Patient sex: M
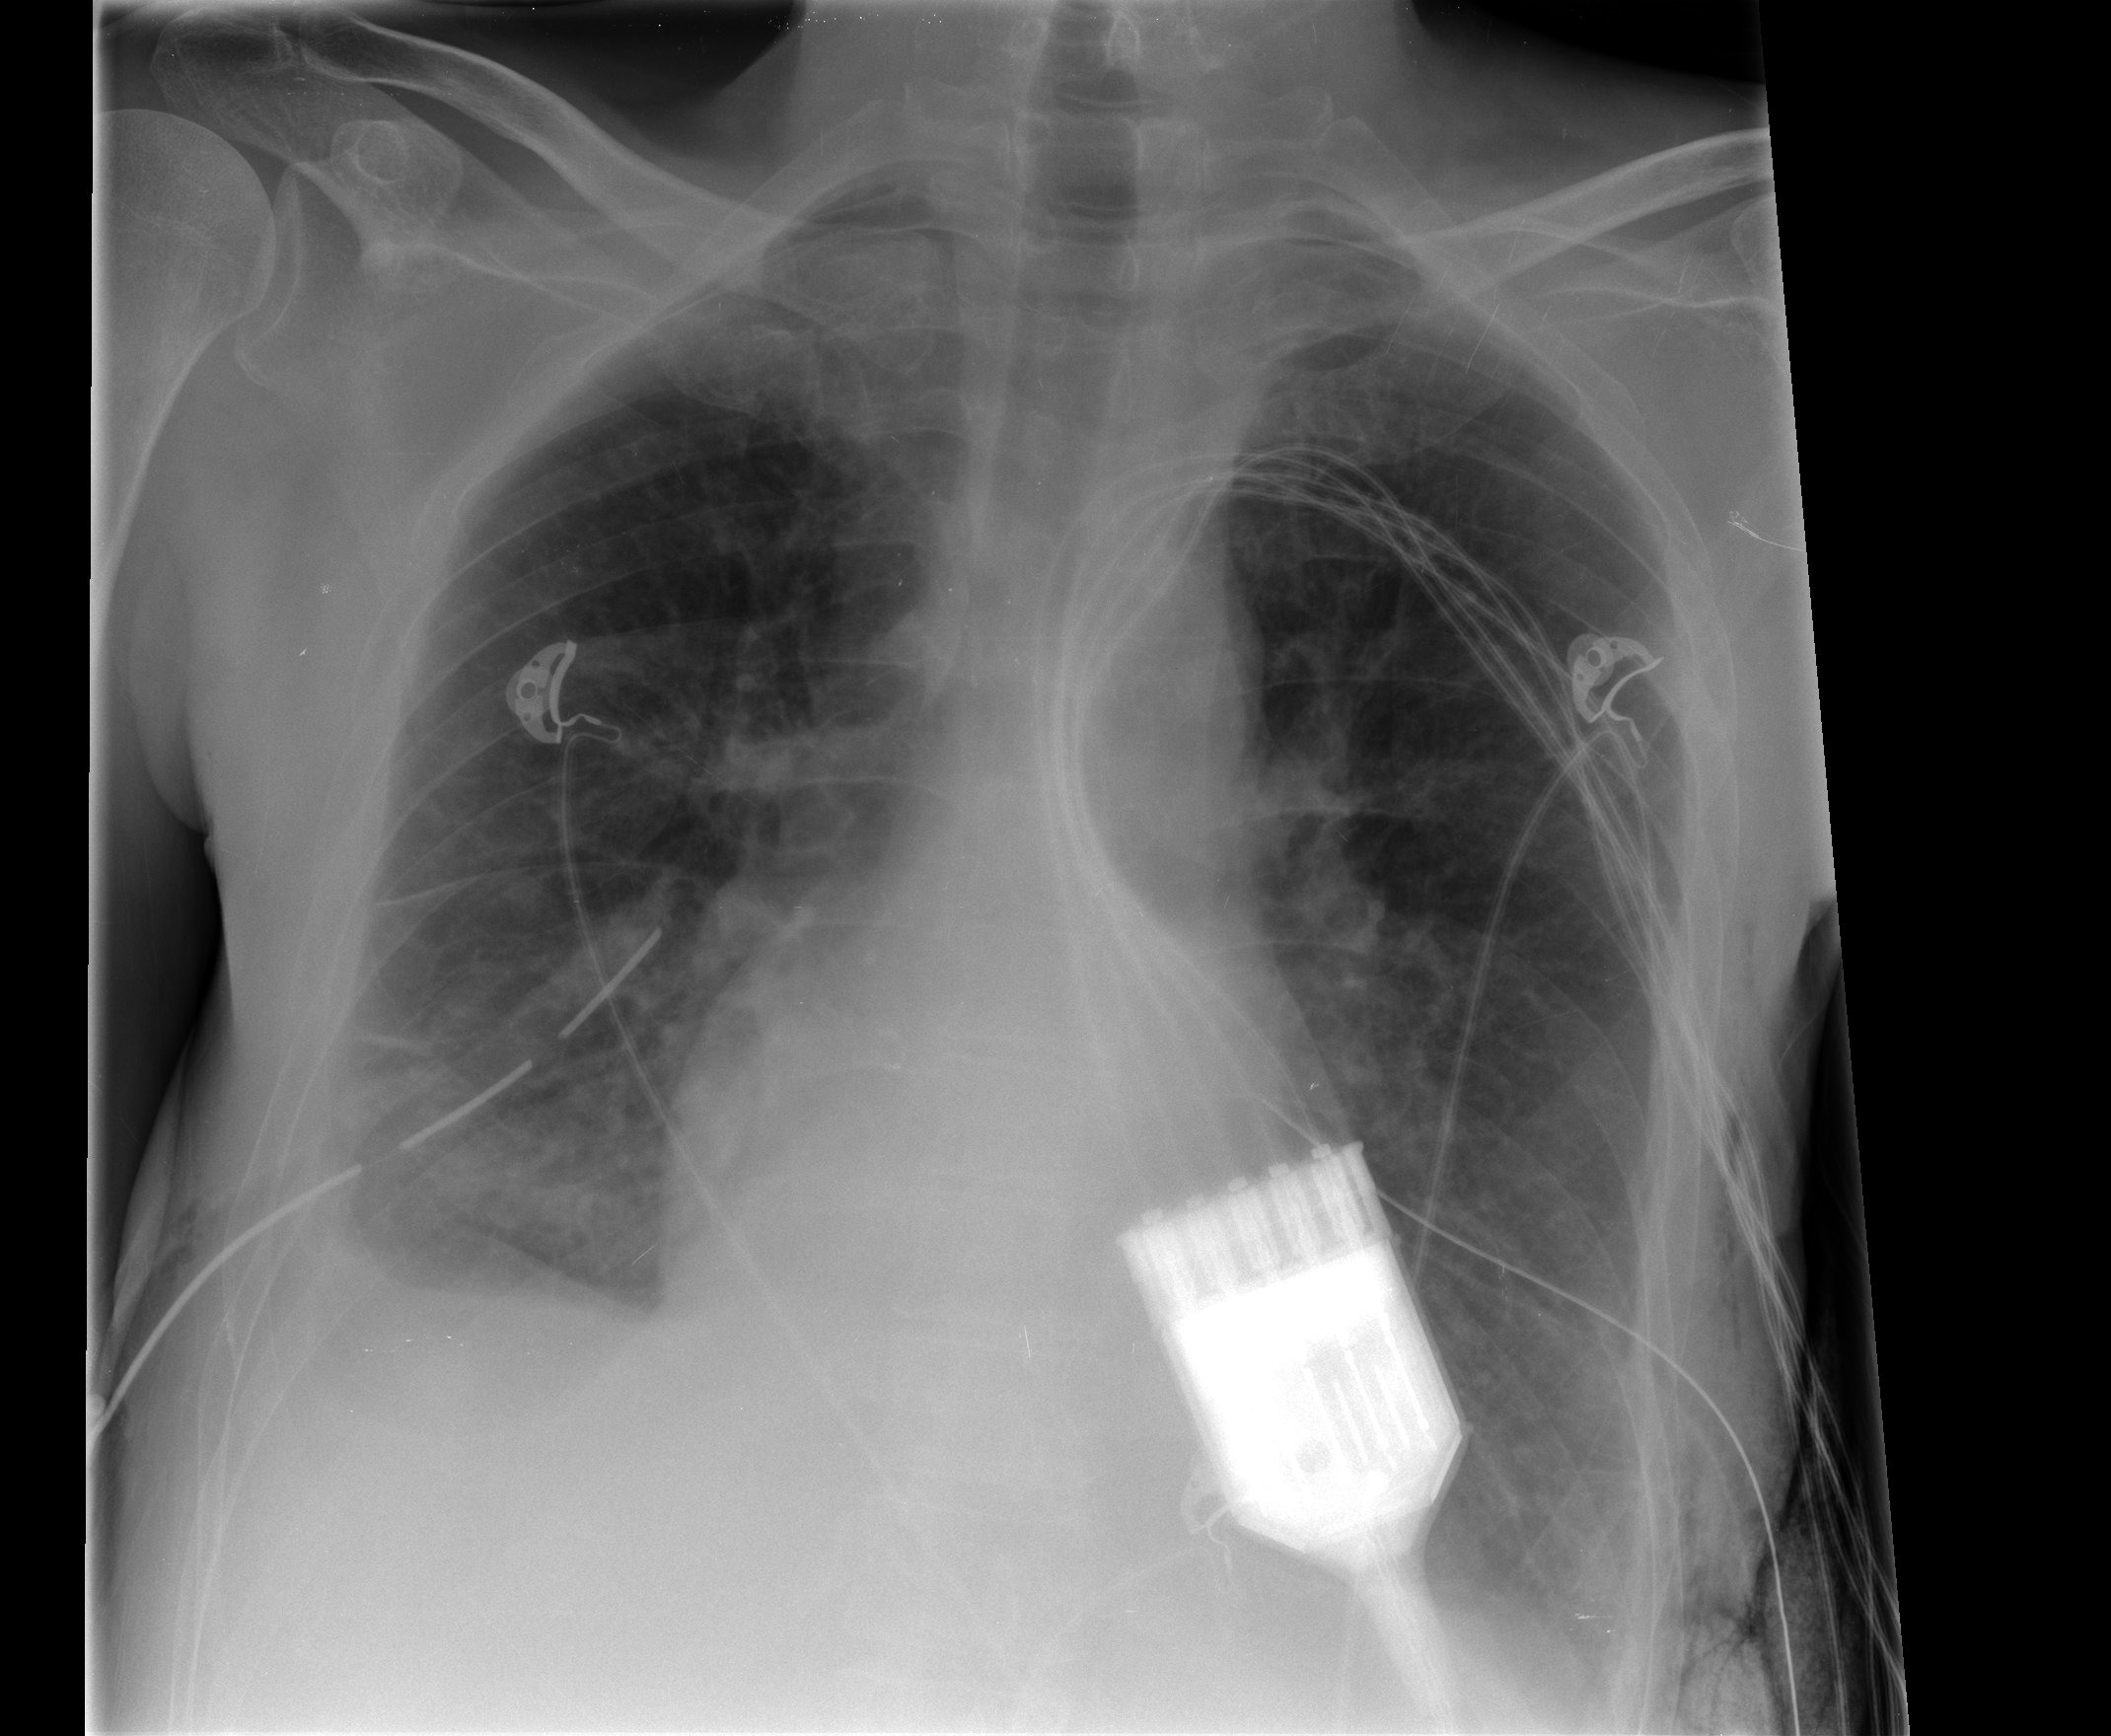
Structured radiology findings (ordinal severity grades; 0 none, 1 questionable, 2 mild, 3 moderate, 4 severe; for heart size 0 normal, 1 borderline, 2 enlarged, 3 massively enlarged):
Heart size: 0
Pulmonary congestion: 2
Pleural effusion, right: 2
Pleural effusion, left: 0
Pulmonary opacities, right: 0
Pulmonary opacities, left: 0
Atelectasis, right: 2
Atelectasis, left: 2